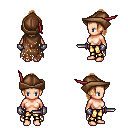
a pixel art fantasy rpg character, female body template, human, light skin, brown tattered cape, gold greaves, brown long topknot hairstyle, leather cap, metal gloves, dagger, four views (front, back, left, right), 2x2 character sprite sheet, small pixel art, hard edges, no anti-aliasing